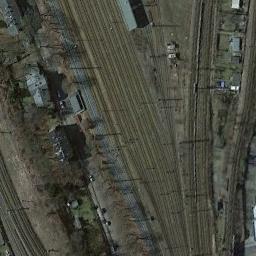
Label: railway